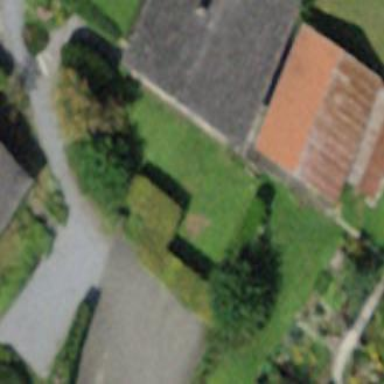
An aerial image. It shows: Garage building.